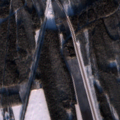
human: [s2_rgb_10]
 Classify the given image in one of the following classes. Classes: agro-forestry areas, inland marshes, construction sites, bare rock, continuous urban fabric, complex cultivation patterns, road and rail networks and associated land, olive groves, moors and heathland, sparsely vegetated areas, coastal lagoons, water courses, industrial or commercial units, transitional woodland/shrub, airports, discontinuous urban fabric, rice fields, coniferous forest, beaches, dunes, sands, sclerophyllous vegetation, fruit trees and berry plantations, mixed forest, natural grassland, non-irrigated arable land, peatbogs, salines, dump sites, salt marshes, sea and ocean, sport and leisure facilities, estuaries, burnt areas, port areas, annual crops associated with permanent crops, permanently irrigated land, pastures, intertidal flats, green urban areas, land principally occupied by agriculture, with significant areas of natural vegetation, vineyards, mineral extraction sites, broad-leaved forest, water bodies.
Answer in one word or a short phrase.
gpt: land principally occupied by agriculture, with significant areas of natural vegetation, coniferous forest, mixed forest, transitional woodland/shrub